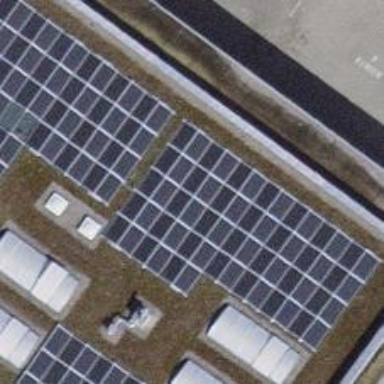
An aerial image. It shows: Solar power generator.